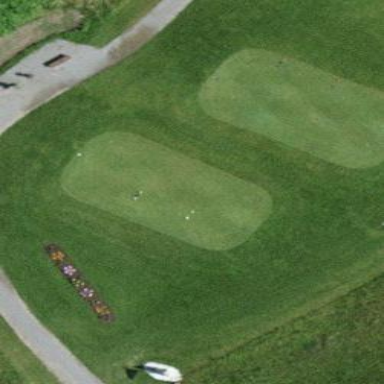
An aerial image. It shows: Golf tee.